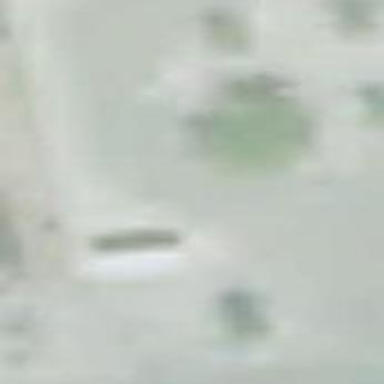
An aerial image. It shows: Taxi stand.